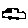
Label: car